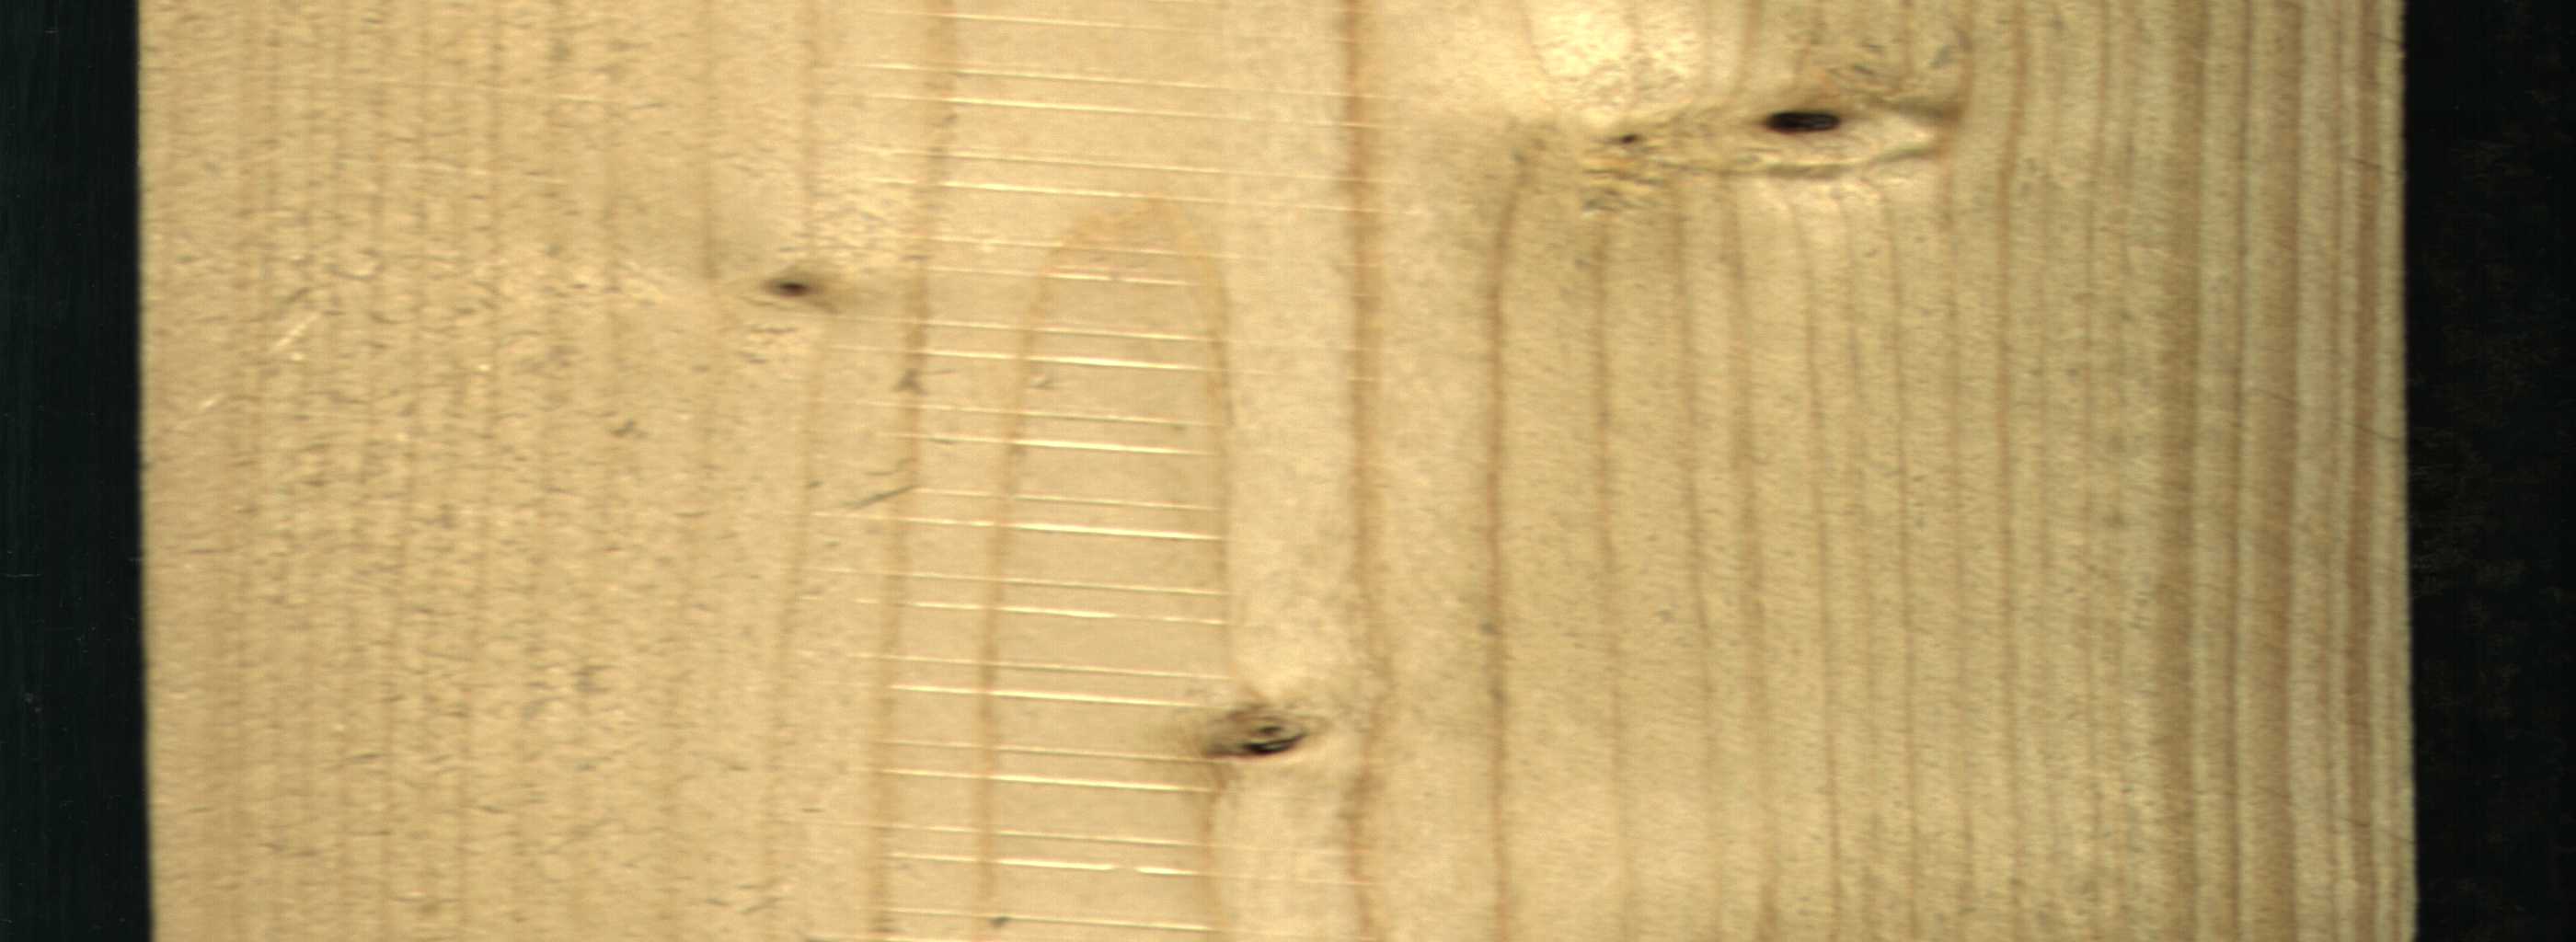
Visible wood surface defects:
Dead_Knot
Dead_Knot
Live_Knot